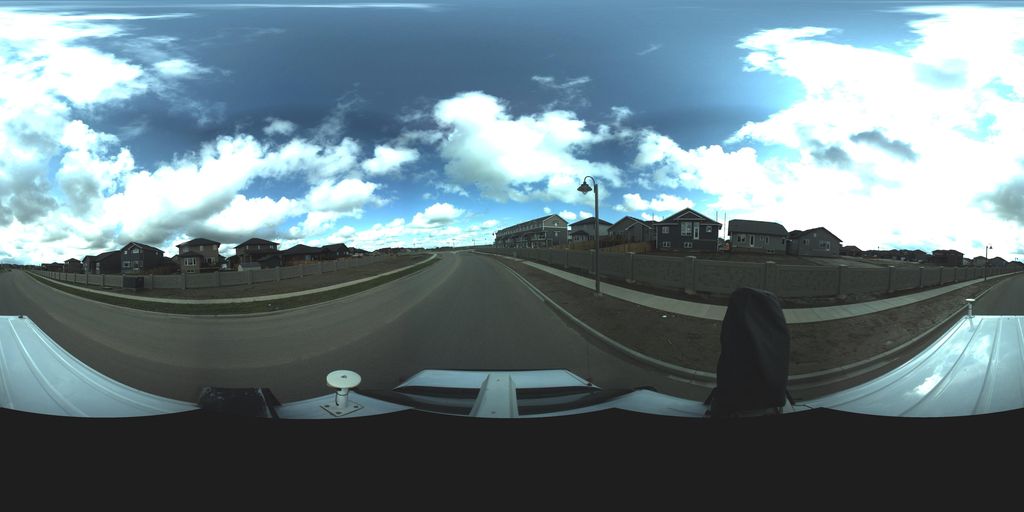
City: saskatoon